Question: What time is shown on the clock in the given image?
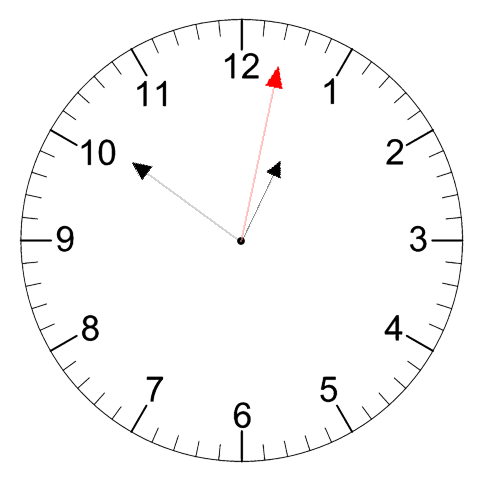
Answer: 12:51:02